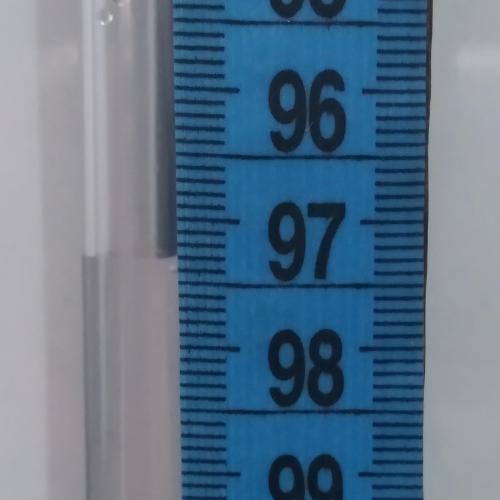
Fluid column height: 97.3 cm